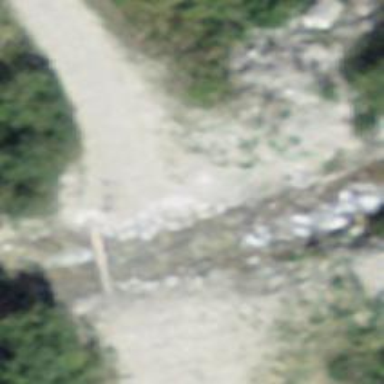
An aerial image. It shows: Path.